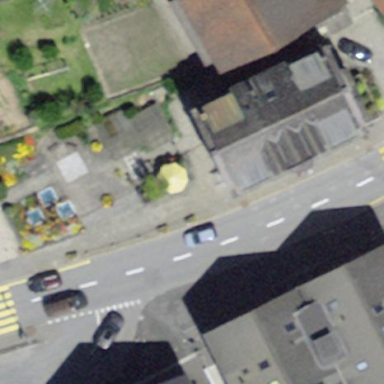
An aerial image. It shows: Restaurant building.